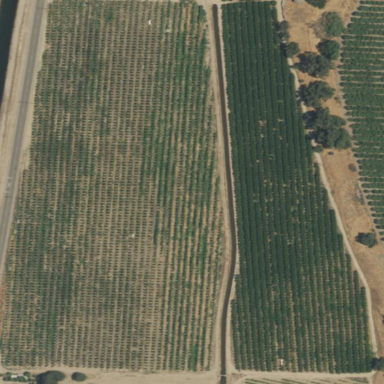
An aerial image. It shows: Vineyard growing grapes.